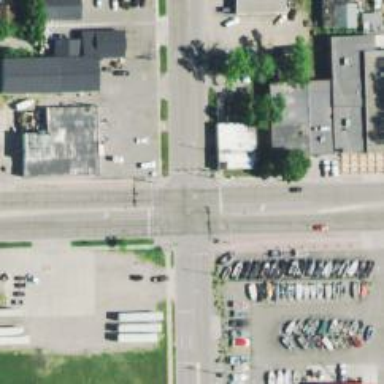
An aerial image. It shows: Crossing on the road.